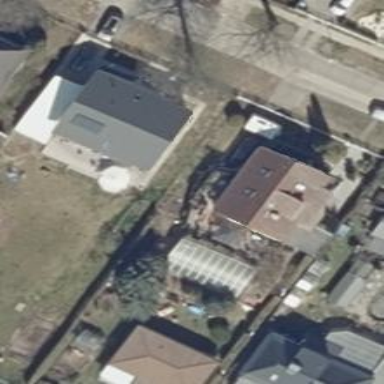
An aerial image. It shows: Detached building with gabled roof.